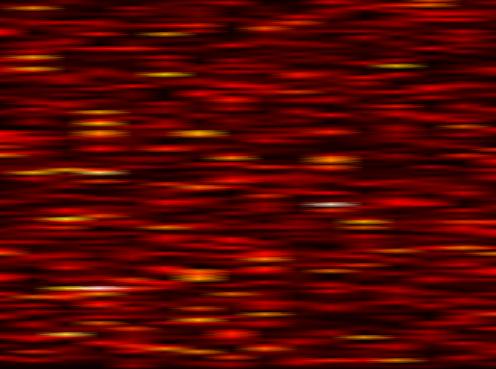
Label: FOFDM